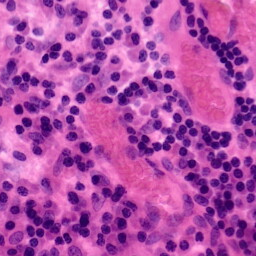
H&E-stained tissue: Colon